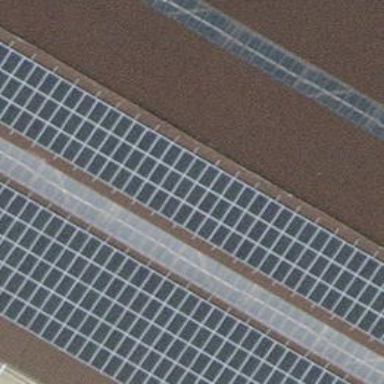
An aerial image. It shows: Small solar photovoltaic panel generator installed on roof.